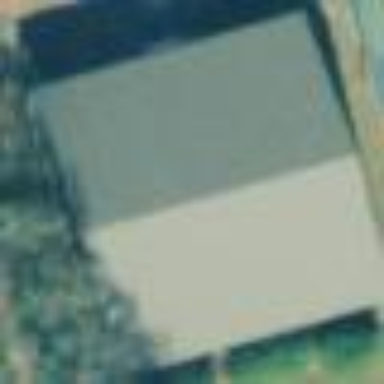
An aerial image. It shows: Pavilion shelter near tennis pitch.